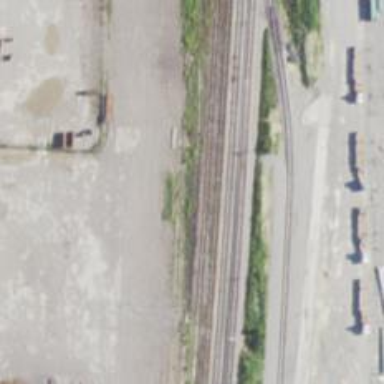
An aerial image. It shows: Railway siding for service.